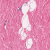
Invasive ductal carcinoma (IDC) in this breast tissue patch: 0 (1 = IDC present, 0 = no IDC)